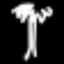
Label: palm tree